Question: This is a snake game. How many steps do you need to take from the current state to eat two foods one after another (regardless of the order of the two foods)?
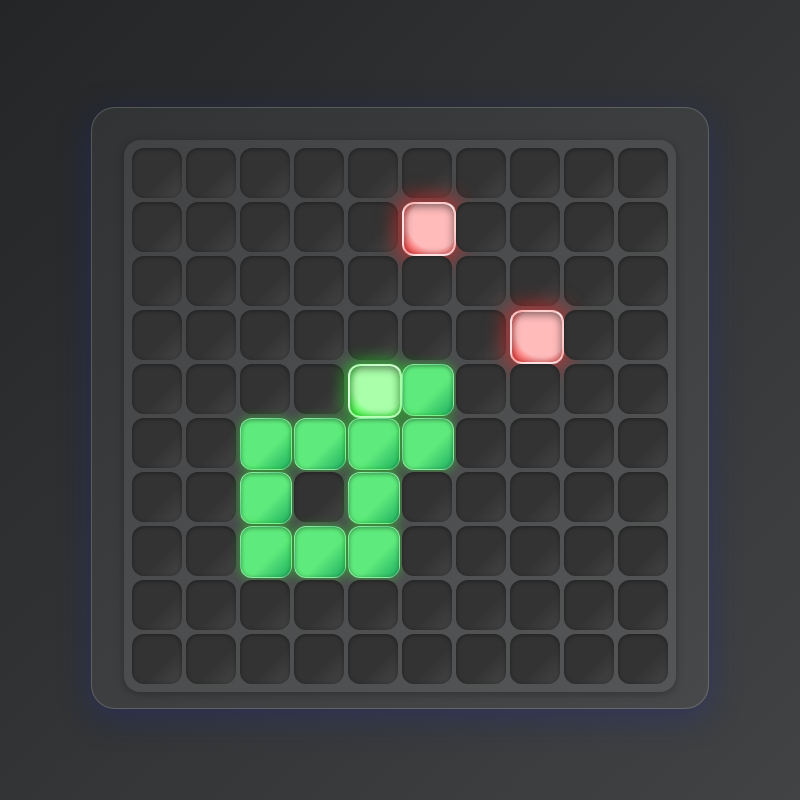
Answer: 8